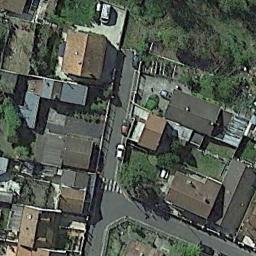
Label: dense_residential